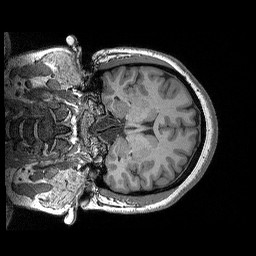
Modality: T1w
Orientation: coronal
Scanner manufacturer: siemens
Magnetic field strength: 3 T
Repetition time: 2.3 s
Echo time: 0.00298 s